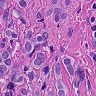
Metastatic tissue present: yes